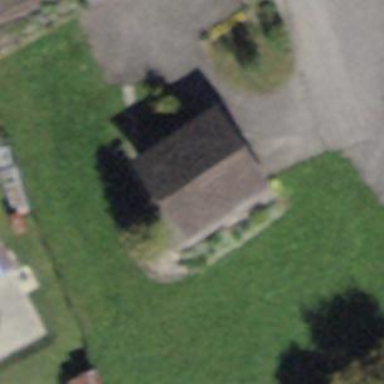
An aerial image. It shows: Garage building.